Question: I'm trying to get the date to appear in an empty paragraph with an ID when I click on a button. So far no luck. Don't mind if I cant get it to appear in the paragraph but just want to know how to make it appear when I click the button thanks in advance.
sorry if its a dumb one,
I have got the alert working on click but just can not seem to figure this one out

'''
<!DOCTYPE html>
<html>
<head>
<title>Lets Practice Some Code</title>
<link rel="stylesheet" type="text/css" href="/Users/Matteveli/Desktop/javascript practice/style/style.css">
</head>
<body>
<div><h1 id="topTitle"> Time and date Test</h1></div>
<div><button id="alerter">click Me to make an alert pop up.</button></div>
<p id="empty"
></p><div><button id="timeAndDate">click Me to display time and date</button></div>
<script type="text/javascript" src="/Users/Matteveli/Desktop/javascript practice/javascript/funtionality.js"></script>
</body>
<footer>
</footer>
</html>
'''
'''
var alerterButton = document.getElementById("alerter");
var dateButton = document.getElementById("timeAndDate");
var emptyP = document.getElementById("empty");
var d = new Date();
// for the first click that we have working.... " THE ALERT "
//a link to function was called then the function was made
// as below
alerterButton.onclick = myClickHandler;
function myClickHandler() {alert("the document was clicked")};
/// TIME AND DATE ???
dateButton.onclick = emptyP.innerHTML=d;
function showMeTheDate() {emptyP.innerHTML+d};
'''
any help greatly appreciated.
thanks in advance.
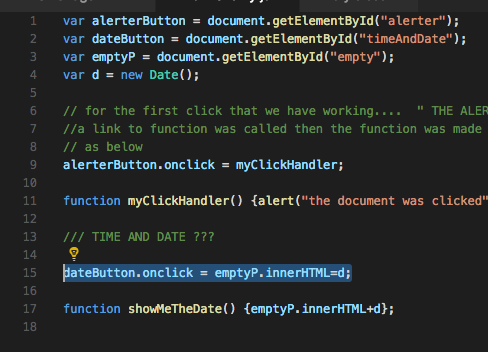
Answer: Here an example: <URL>
The key is engage function and event, in this case onclick, then, you could do:
'''
dateButton.onclick = function(){
//code here
};
'''
or:
'''
dateButton.onclick = showMeTheDate();
function showMeTheDate() {
//code
};
'''